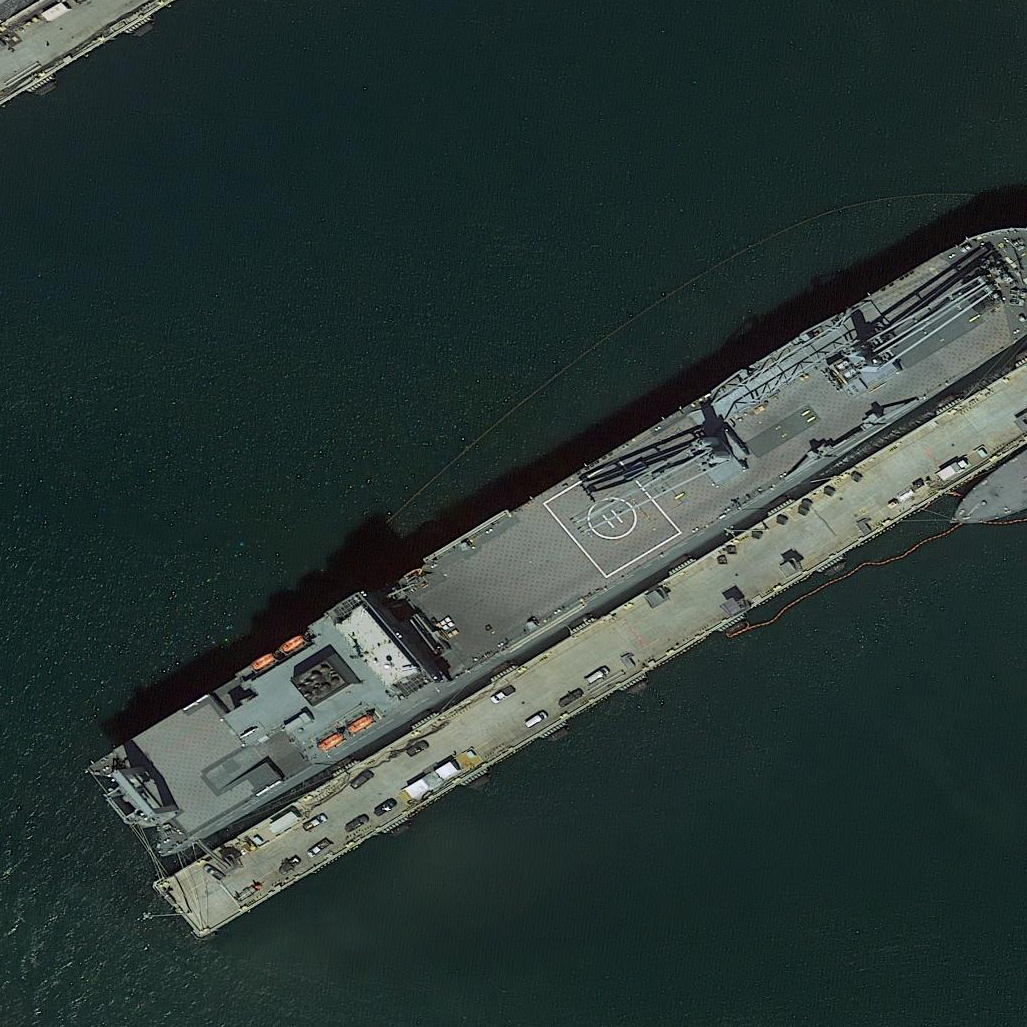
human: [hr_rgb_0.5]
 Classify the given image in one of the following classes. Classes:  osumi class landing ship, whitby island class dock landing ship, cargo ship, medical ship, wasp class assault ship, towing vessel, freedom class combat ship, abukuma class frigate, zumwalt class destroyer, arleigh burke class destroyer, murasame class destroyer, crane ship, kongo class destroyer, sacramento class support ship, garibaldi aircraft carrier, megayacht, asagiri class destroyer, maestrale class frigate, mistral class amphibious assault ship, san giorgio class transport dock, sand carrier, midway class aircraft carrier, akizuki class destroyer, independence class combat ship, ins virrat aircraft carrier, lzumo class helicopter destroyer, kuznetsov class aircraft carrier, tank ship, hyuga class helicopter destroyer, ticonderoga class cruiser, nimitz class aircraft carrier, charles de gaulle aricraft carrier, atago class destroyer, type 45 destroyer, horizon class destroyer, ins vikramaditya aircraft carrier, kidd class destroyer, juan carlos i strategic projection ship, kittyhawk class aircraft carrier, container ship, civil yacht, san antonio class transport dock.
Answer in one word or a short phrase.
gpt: Crane ship